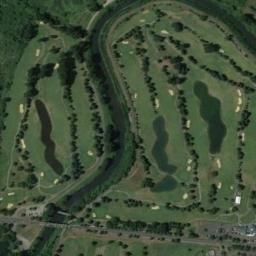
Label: golf_course